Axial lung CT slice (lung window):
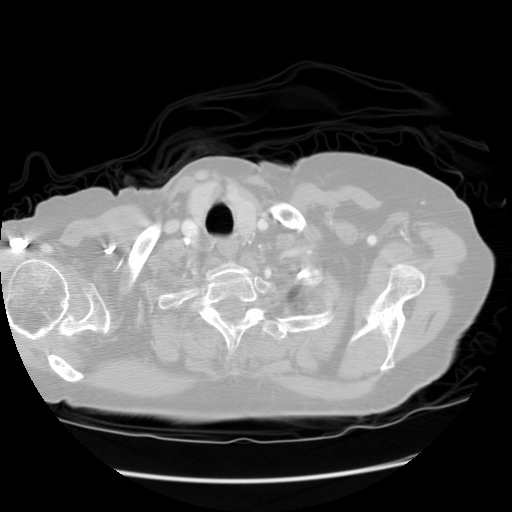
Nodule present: no